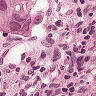
Metastatic tissue present: yes